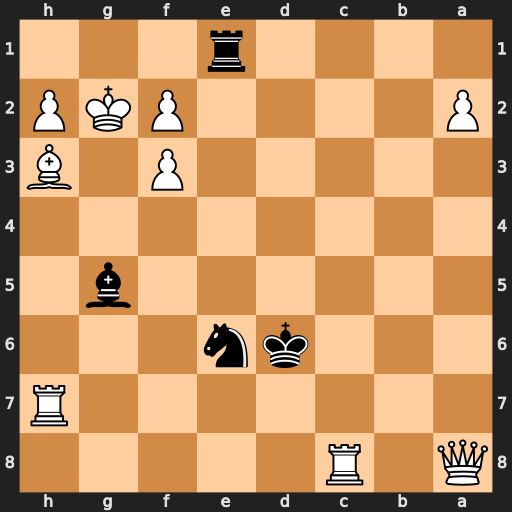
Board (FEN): Q1R5/7R/3kn3/6b1/8/5P1B/P4PKP/4r3
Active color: b
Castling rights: -
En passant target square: -
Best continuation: Nf4+ Kg3 Rg1+ Bg2 Rxg2#